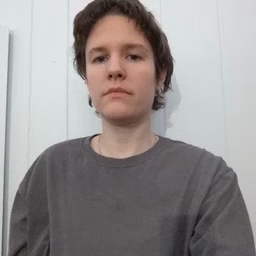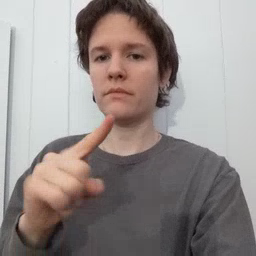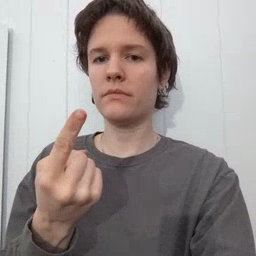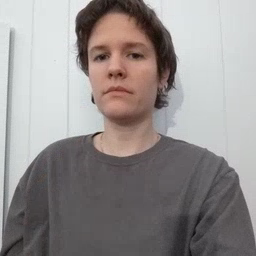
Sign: first